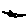
Label: star